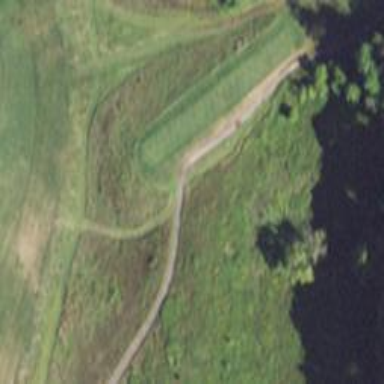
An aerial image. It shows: Path for both roads and golfers.